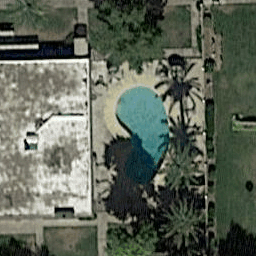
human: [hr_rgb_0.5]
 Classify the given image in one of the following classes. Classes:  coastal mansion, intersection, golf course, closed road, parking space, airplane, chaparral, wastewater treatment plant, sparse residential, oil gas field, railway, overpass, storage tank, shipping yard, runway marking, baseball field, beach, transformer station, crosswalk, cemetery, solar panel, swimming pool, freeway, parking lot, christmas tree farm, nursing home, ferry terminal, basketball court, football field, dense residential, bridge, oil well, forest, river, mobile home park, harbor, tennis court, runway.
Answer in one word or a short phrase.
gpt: swimming pool